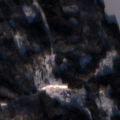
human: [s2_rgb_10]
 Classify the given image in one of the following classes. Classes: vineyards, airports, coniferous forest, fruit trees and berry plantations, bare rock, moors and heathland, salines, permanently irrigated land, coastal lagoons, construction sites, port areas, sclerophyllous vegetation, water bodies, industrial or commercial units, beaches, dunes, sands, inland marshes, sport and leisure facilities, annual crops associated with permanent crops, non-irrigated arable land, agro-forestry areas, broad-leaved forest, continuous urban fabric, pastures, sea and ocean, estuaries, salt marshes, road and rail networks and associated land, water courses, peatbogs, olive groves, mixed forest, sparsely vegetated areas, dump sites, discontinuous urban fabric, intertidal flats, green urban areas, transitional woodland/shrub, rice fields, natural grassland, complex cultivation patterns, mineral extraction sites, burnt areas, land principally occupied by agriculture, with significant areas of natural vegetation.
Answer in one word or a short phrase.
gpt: broad-leaved forest, coniferous forest, mixed forest, water bodies